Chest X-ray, PA view. Patient: 65 years old, sex F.
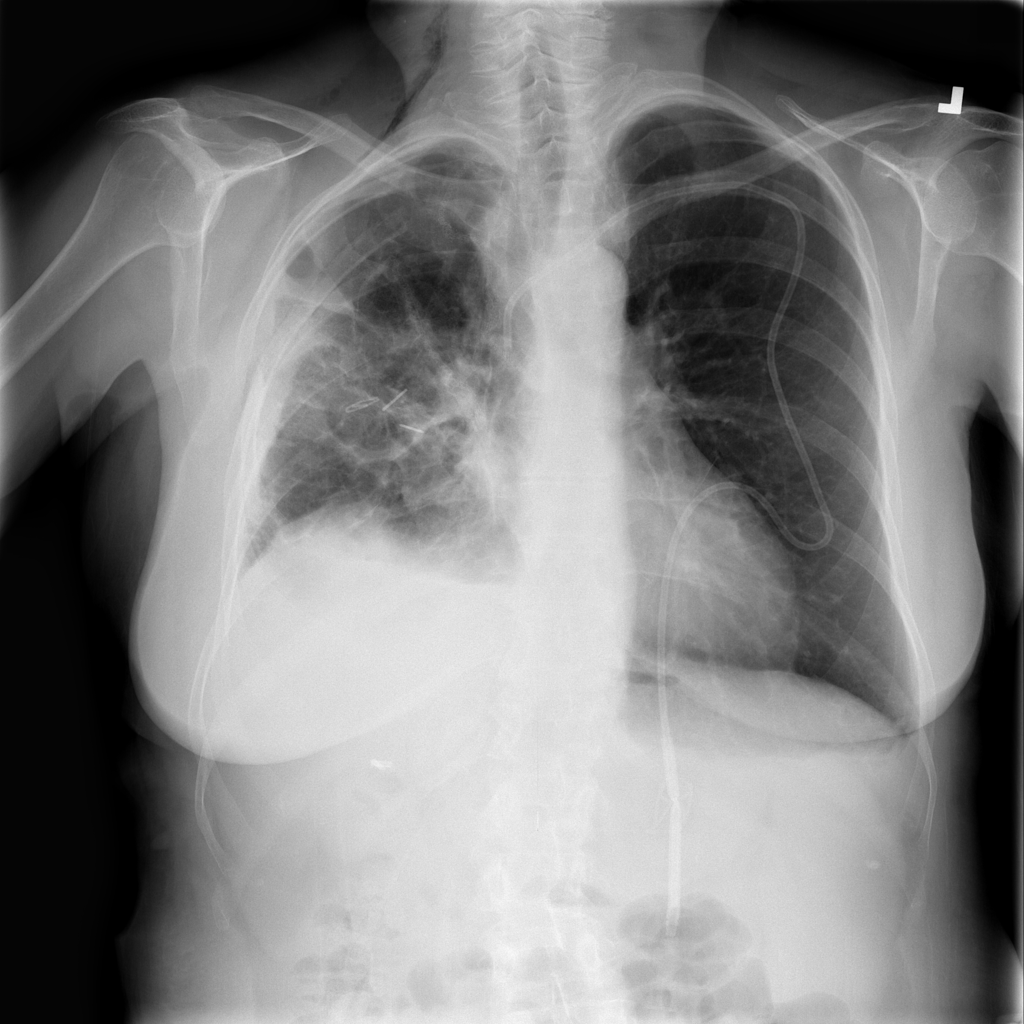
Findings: No Finding